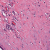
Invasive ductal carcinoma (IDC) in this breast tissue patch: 0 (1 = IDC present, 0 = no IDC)